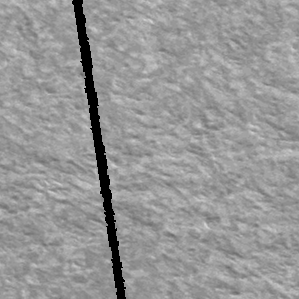
Label: frost